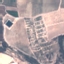
Land use / land cover class: PermanentCrop